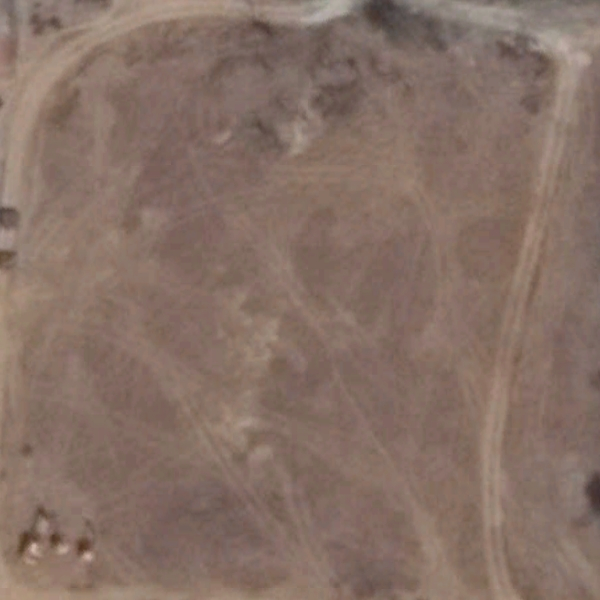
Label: BareLand